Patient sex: M
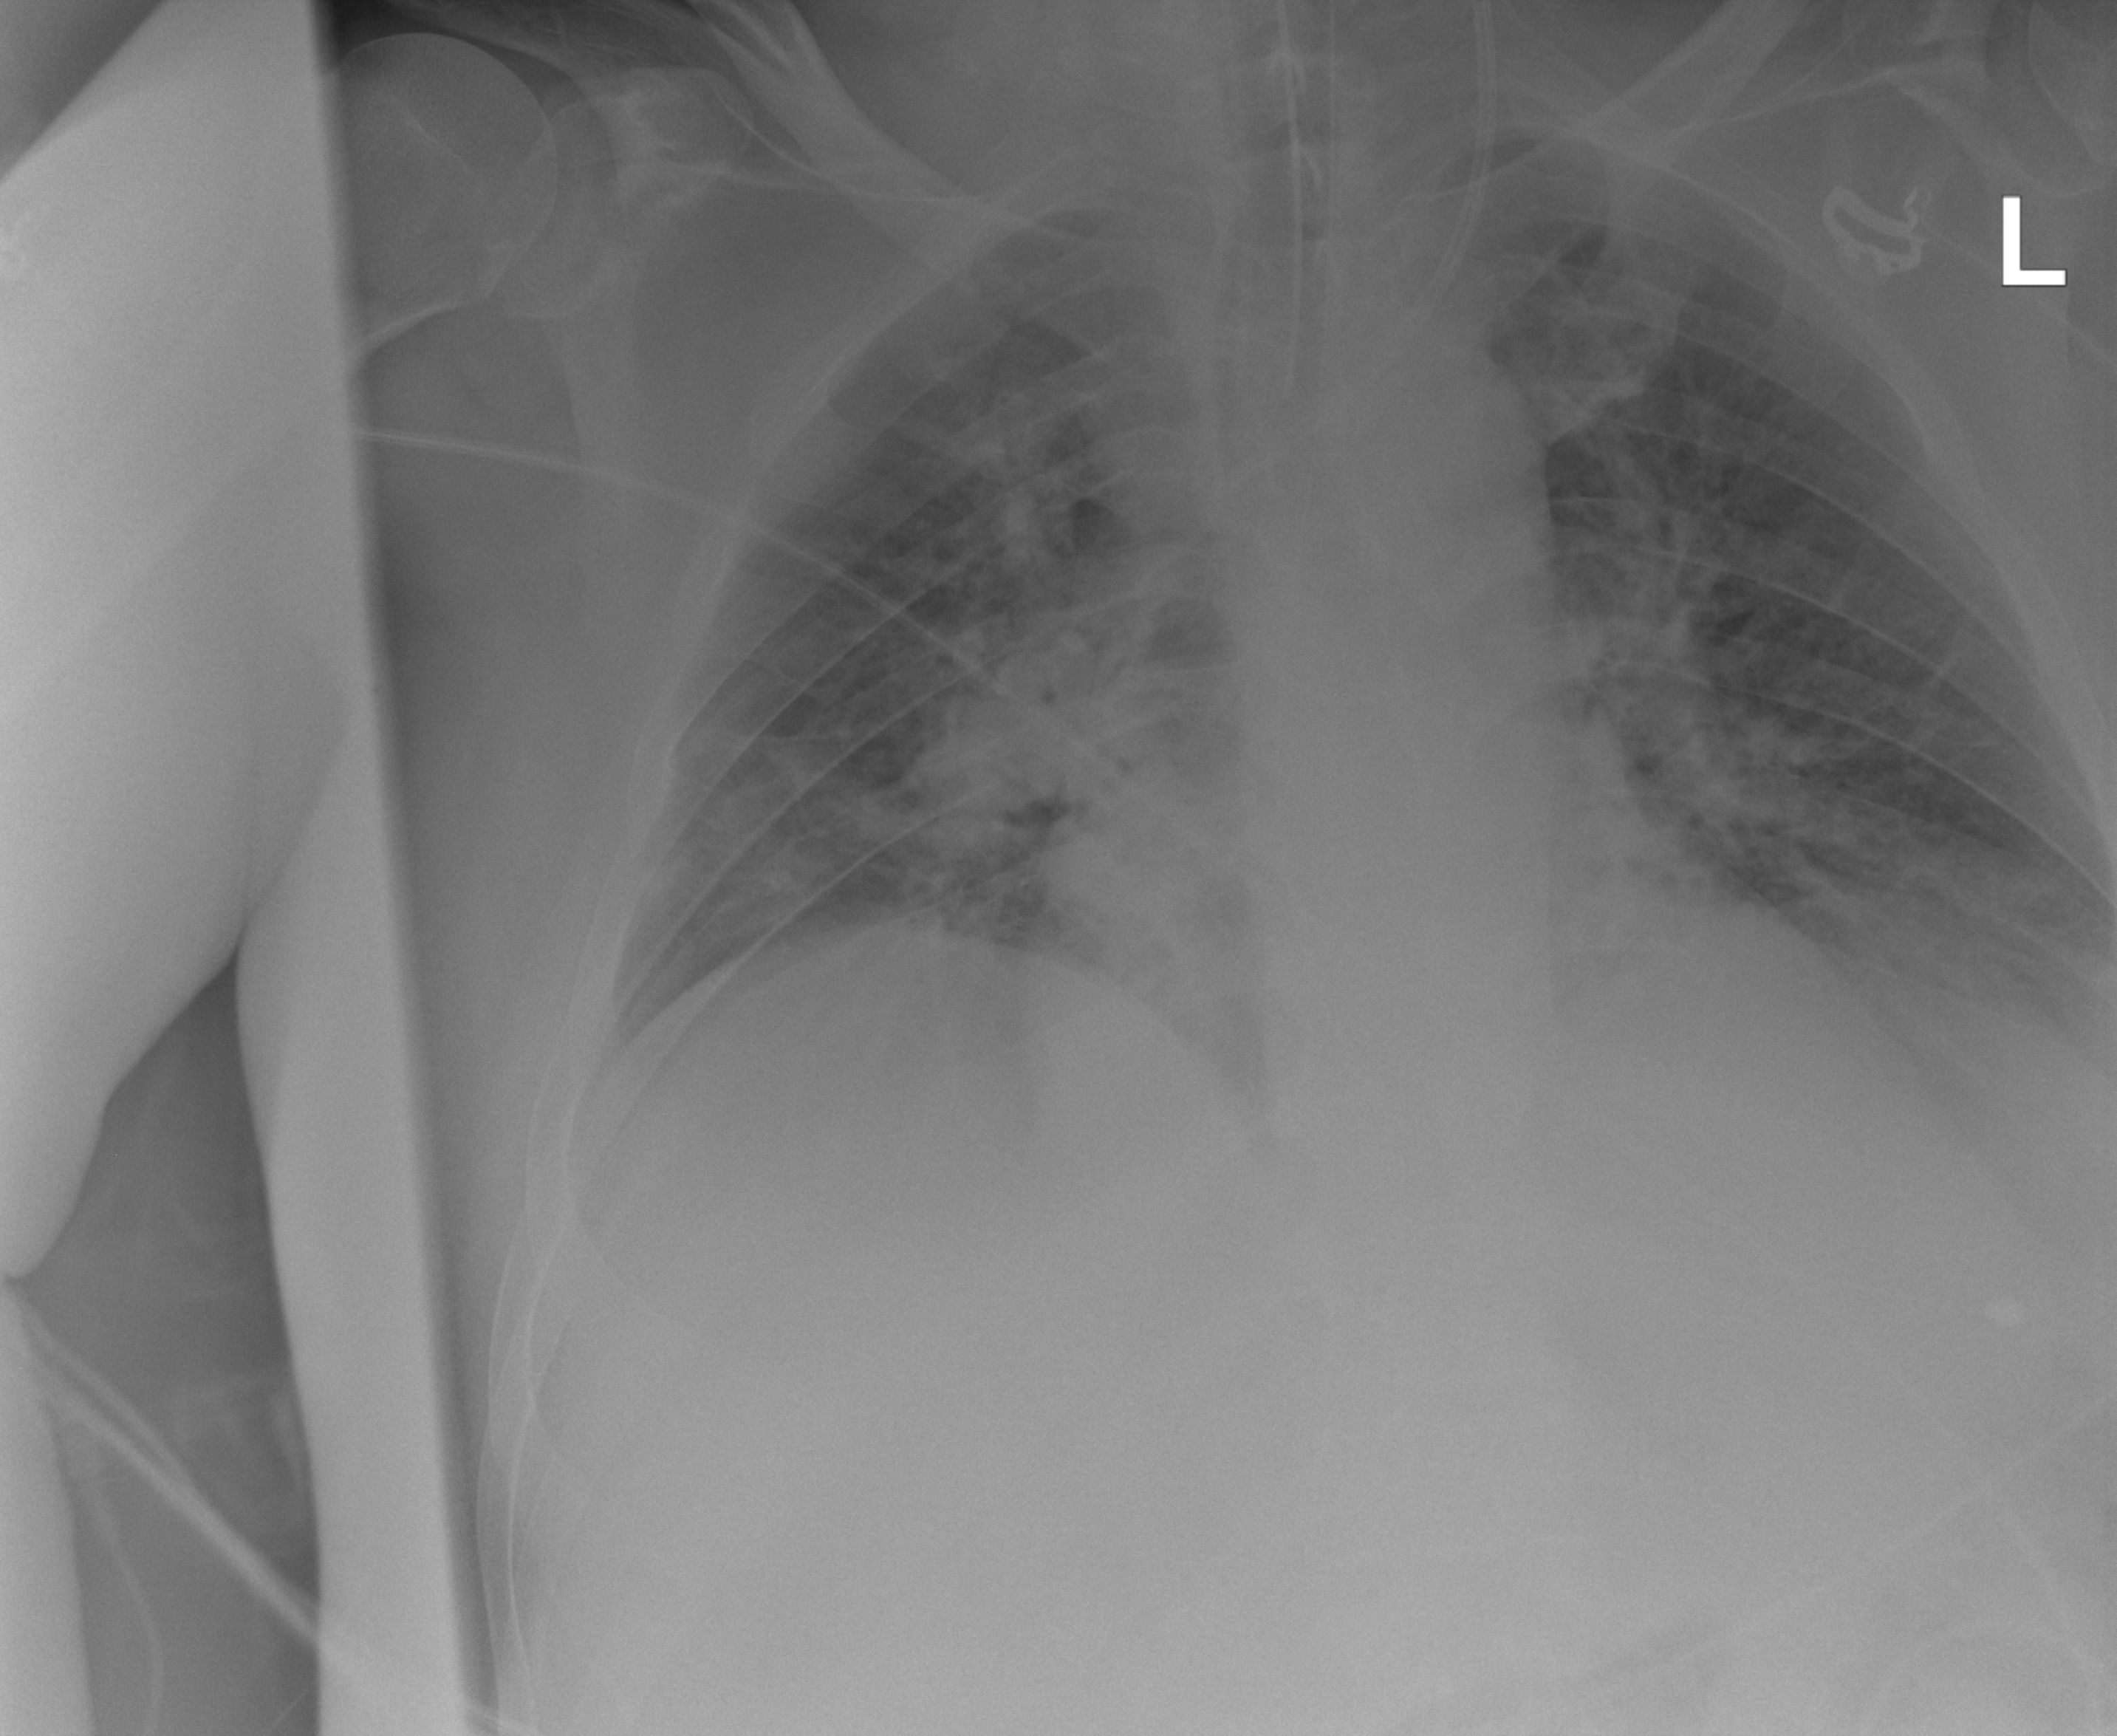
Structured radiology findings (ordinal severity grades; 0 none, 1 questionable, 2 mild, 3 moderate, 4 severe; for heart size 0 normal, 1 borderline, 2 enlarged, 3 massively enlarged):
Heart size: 2
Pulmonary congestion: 2
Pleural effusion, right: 0
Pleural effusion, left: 0
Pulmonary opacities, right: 2
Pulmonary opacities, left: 2
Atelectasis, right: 2
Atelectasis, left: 2